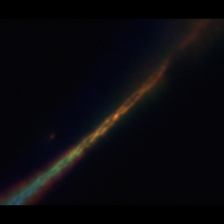
Taxon: Psuedo-nitzschia
Group: Diatoms